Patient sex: F
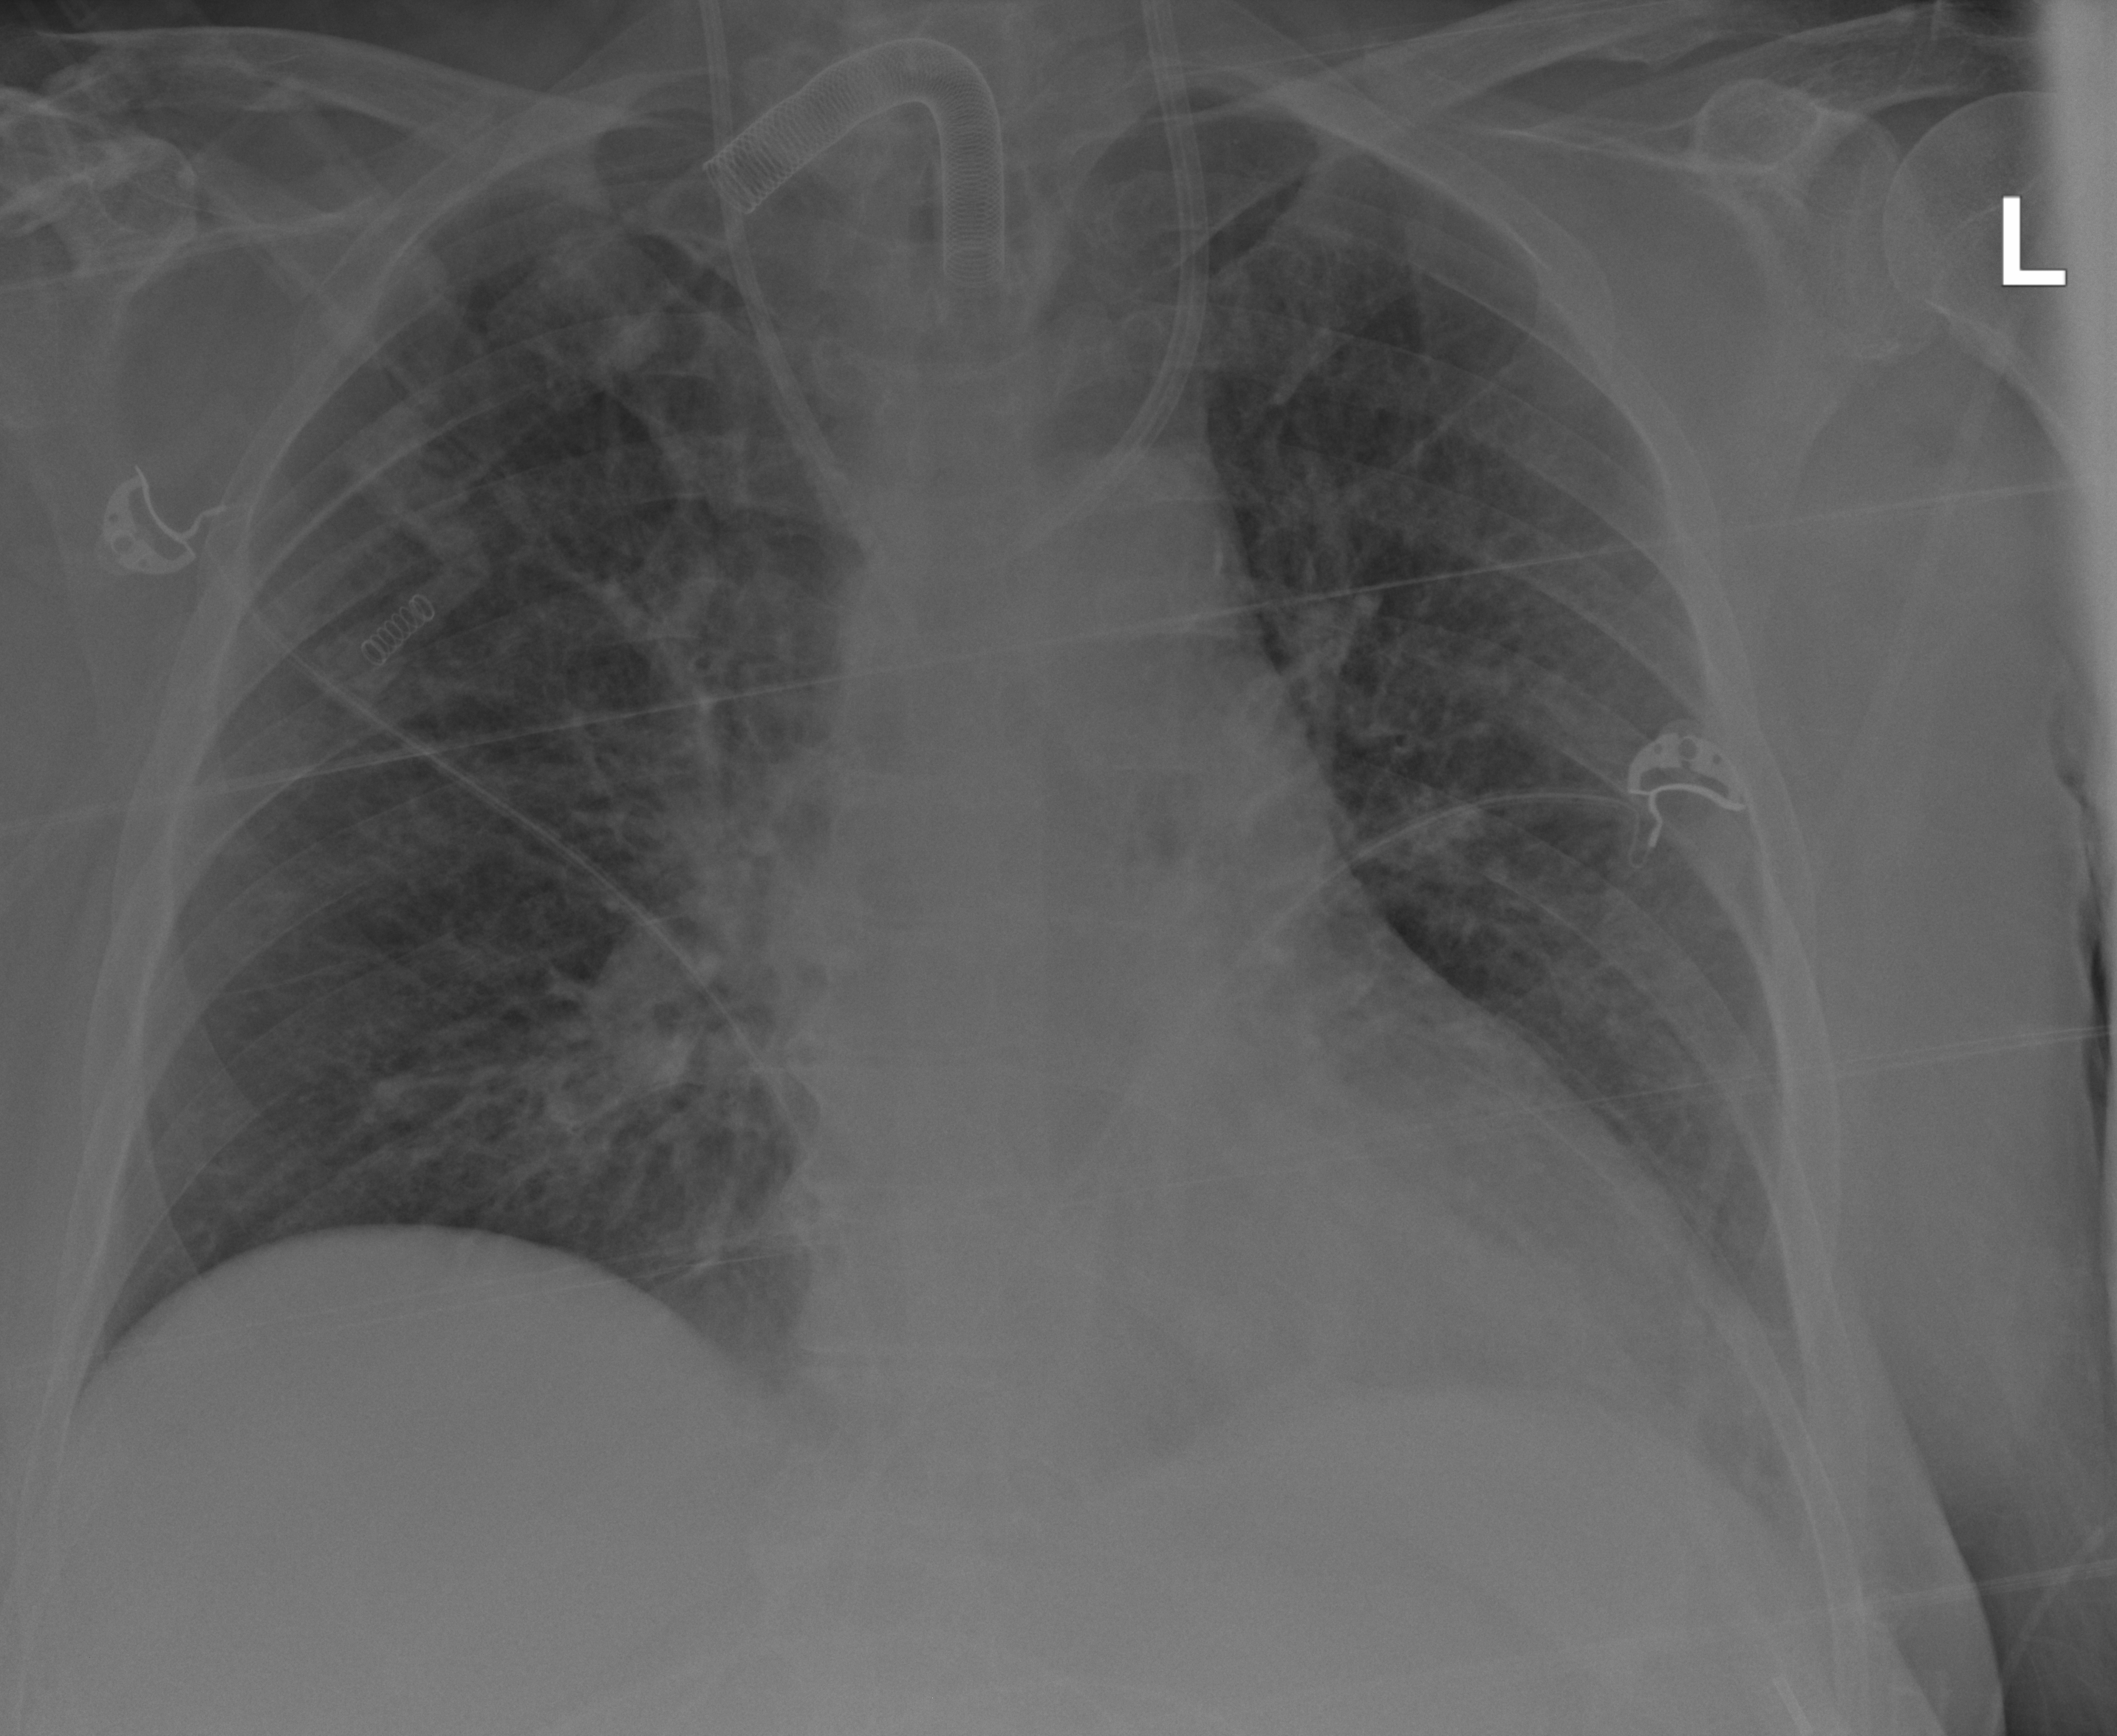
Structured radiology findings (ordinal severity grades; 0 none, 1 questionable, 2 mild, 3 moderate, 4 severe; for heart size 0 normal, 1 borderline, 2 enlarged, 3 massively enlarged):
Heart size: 2
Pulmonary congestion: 2
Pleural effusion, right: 0
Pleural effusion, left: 2
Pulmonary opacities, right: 2
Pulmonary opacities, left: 0
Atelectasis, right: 0
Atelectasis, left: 0